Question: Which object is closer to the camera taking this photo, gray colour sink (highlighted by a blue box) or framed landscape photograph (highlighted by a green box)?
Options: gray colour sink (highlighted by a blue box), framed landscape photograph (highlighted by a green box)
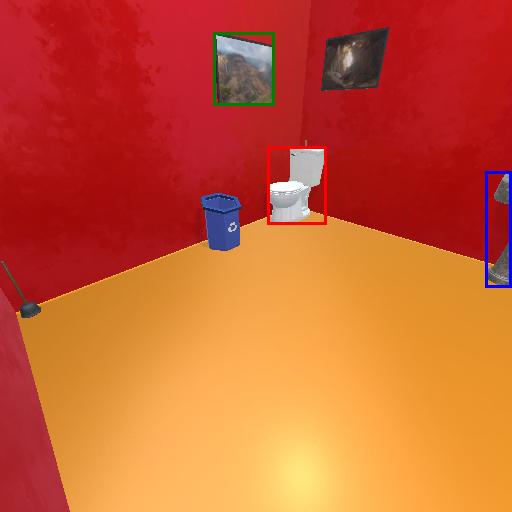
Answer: gray colour sink (highlighted by a blue box)